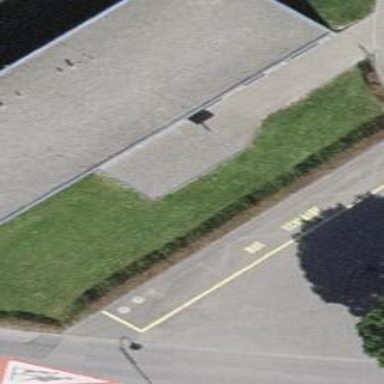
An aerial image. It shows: Parking space designated for buses.